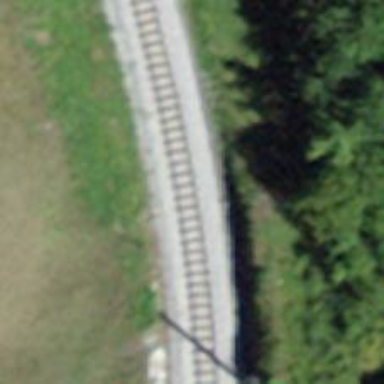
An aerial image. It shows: Narrow-gauge railway track electrified by contact line.